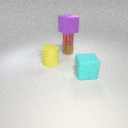
large cyan rubber cube in front of small brown metal cylinder